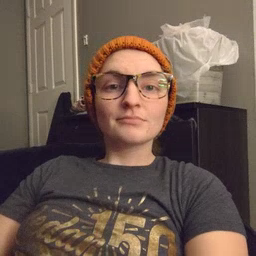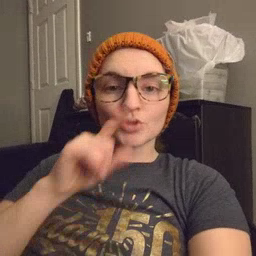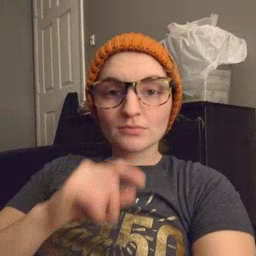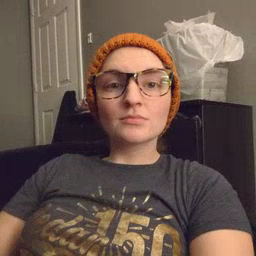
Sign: hen